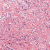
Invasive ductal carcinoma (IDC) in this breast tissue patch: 1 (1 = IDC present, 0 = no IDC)